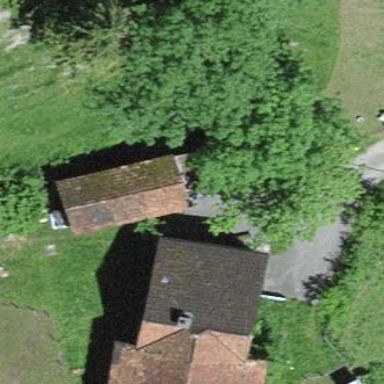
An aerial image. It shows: Shed.